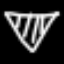
Label: diamond